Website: apple
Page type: customer-info-address
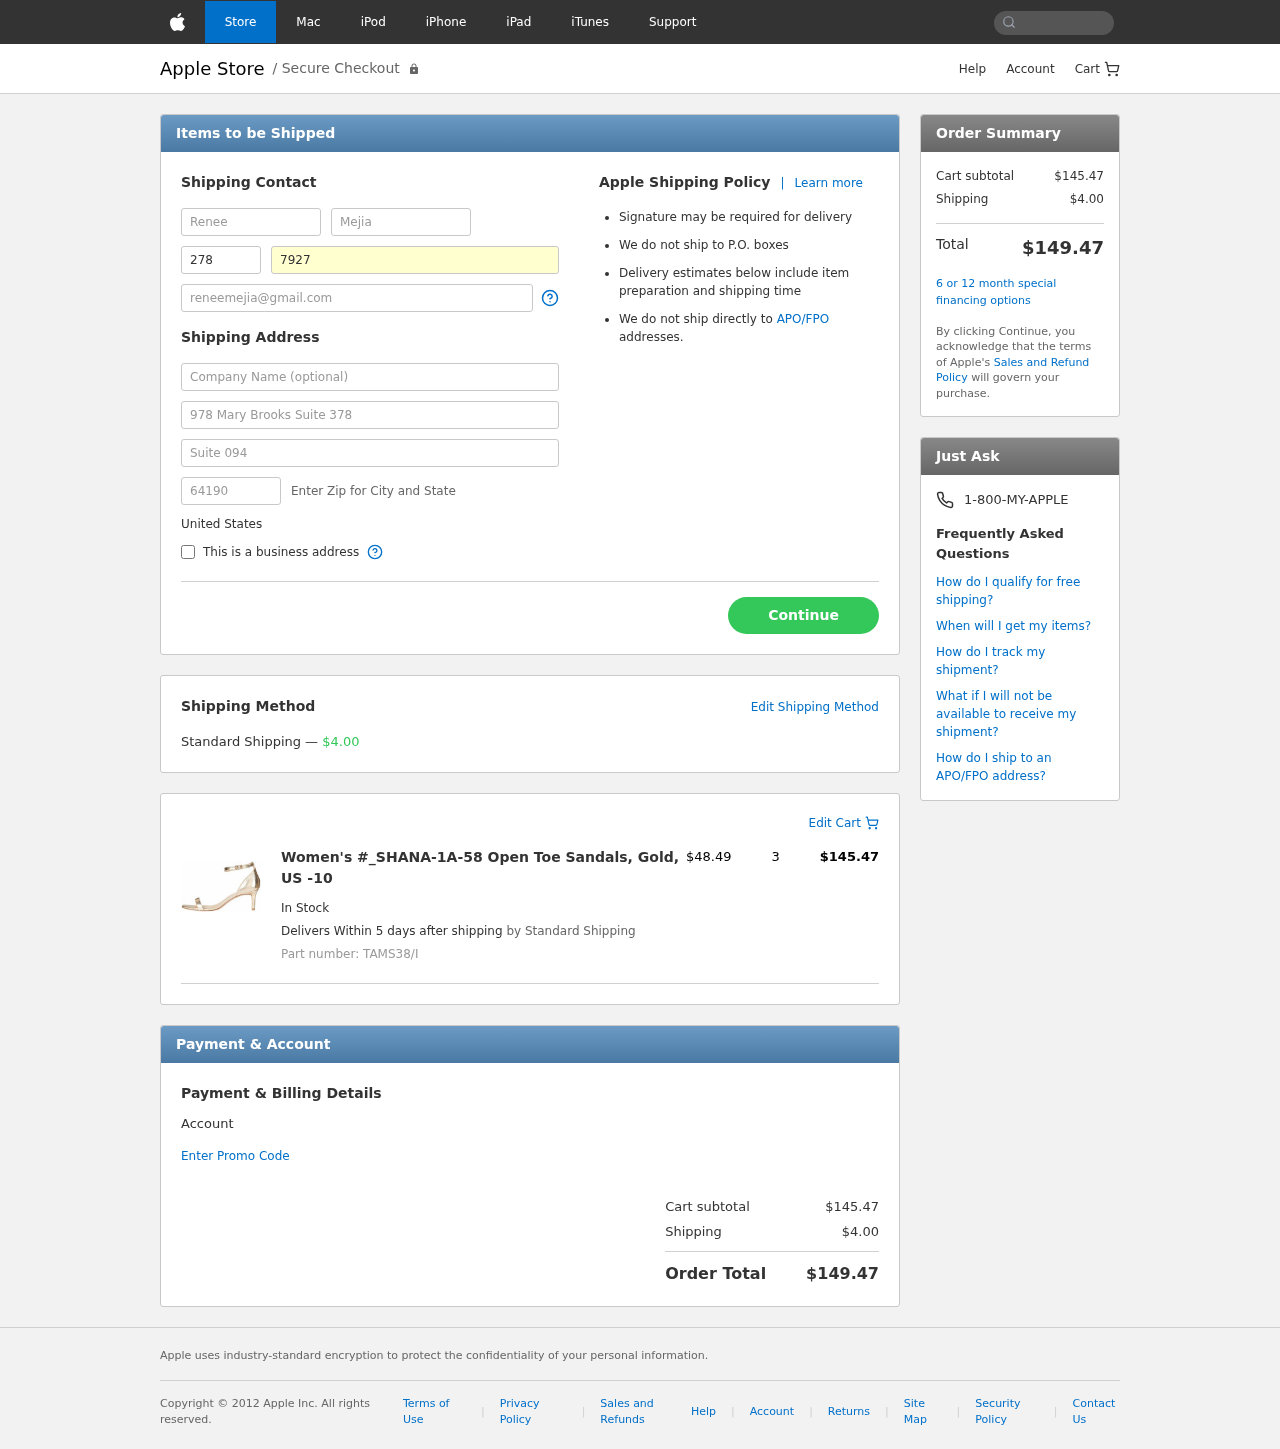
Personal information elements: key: PII_COUNTRY
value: United States
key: PII_FIRSTNAME
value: Renee
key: PII_LASTNAME
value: Mejia
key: PII_PHONE_AREA
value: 278
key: PII_PHONE_LINE
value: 7927
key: PII_EMAIL
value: reneemejia@gmail.com
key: PII_STREET
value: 978 Mary Brooks Suite 378
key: PII_STREET2
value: Suite 094
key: PII_POSTCODE
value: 64190
Product elements: key: PRODUCT1_NAME
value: Women's #_SHANA-1A-58 Open Toe Sandals, Gold, US -10
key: PRODUCT1_PRICE
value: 48.49
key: PRODUCT1_QUANTITY
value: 3
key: PRODUCT1_SKU
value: TAMS38/I
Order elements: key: ORDER_SHIPPING_COST
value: $4.00
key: ORDER_ITEM_TOTAL
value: $145.47
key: ORDER_SUBTOTAL
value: $145.47
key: ORDER_TOTAL
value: $149.47